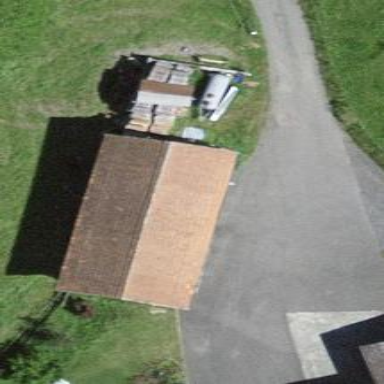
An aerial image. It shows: Barn.